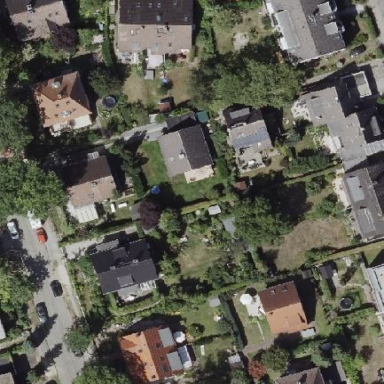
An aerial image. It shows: Residential area.